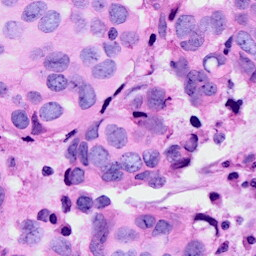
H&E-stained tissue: Breast